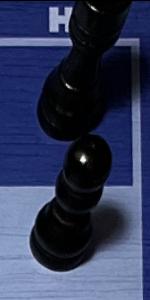
Label: Pawn_Black